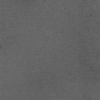
Label: not_dusty